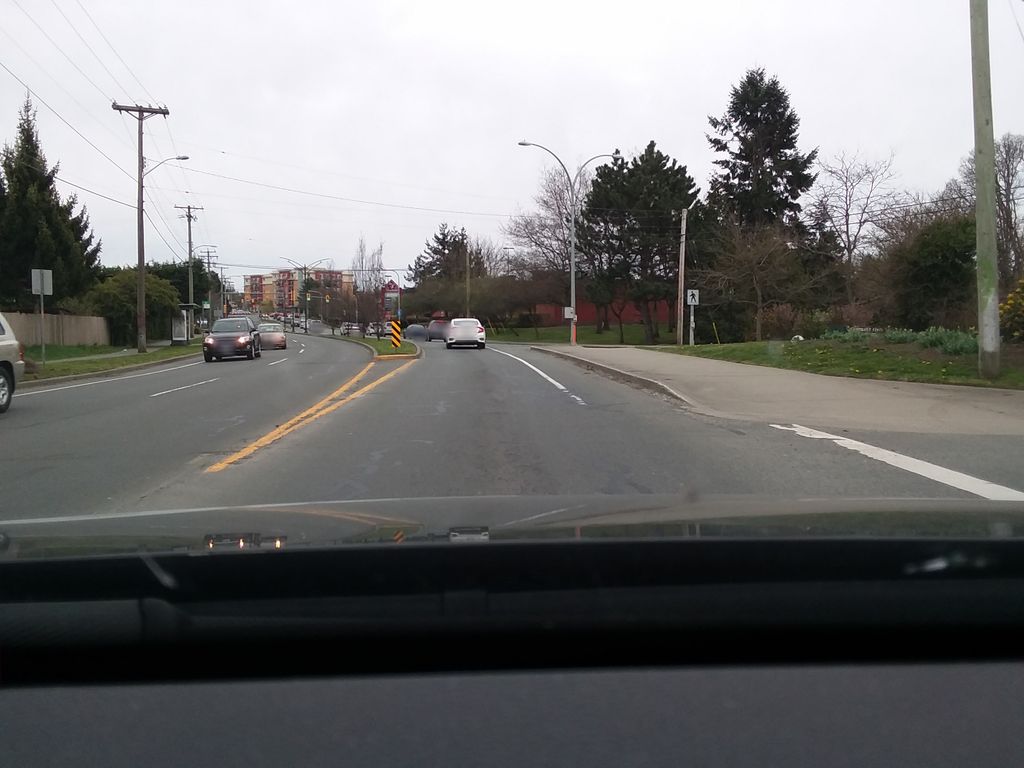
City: victoria